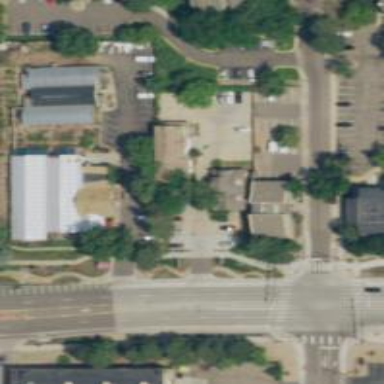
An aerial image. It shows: Healthcare clinic.